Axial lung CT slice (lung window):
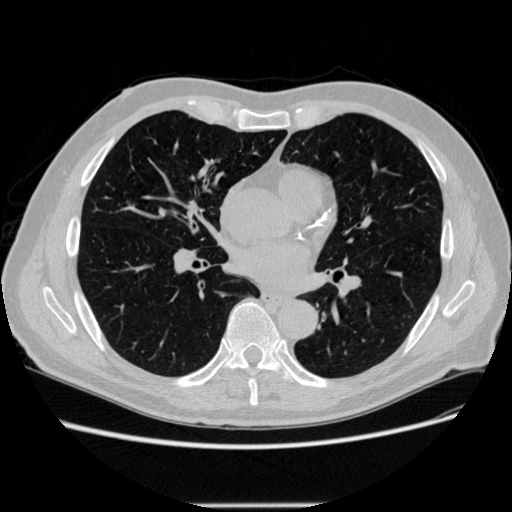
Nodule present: no